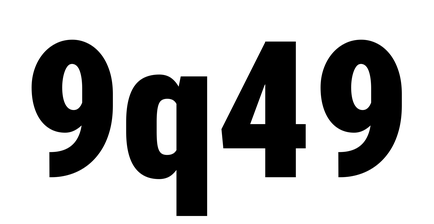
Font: Roboto_Condensed_Black